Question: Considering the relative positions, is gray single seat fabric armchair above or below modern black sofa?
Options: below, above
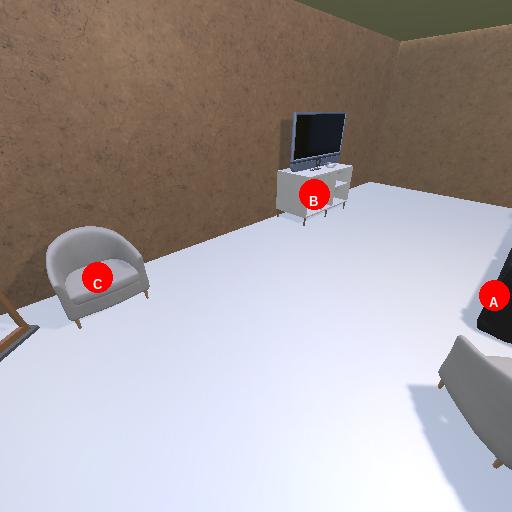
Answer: below